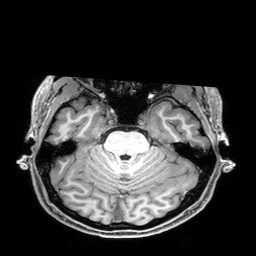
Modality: T1w
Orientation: coronal
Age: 26
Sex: male